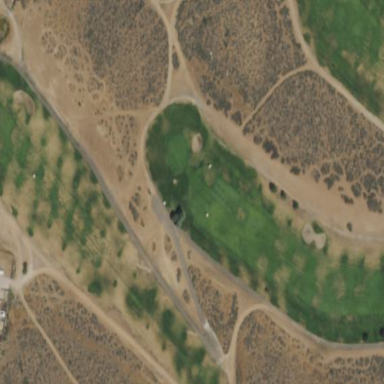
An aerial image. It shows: Scenic golf fairway.